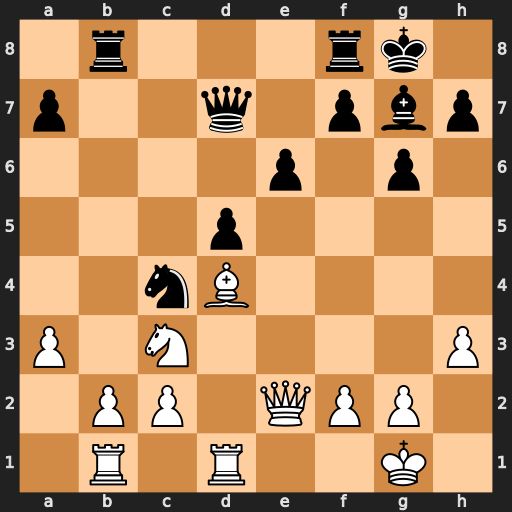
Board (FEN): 1r3rk1/p2q1pbp/4p1p1/3p4/2nB4/P1N4P/1PP1QPP1/1R1R2K1
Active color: w
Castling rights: -
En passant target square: -
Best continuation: Bxg7 Kxg7 Qxc4 dxc4 Rxd7